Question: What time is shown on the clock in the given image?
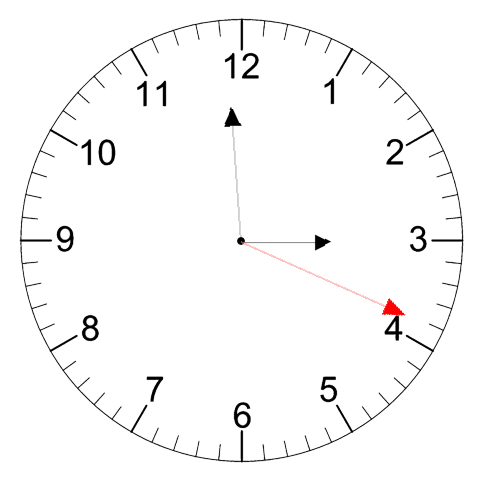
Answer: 02:59:19